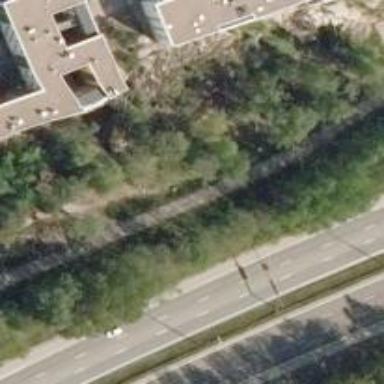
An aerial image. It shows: Cycleway.